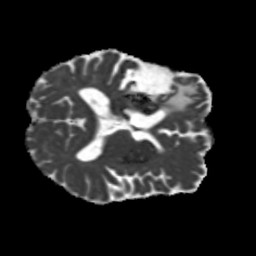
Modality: MD
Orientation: axial
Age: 61
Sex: male
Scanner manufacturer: siemens
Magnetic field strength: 3 T
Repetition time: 5.25 s
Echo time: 0.08 s